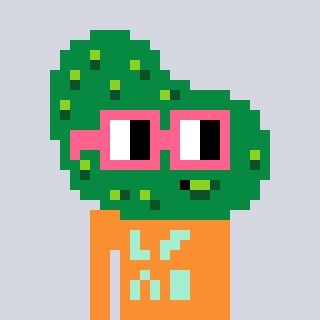
a pixel art character with square pink glasses, a pickle-shaped head and a orange-colored body on a cool background